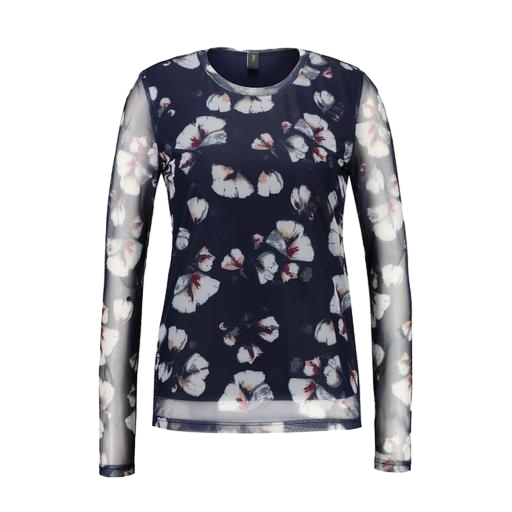
multicolor floral-print t-shirt only macy, blue plus size printed t-shirt only macy, white orchid print mesh t-shirt, white background